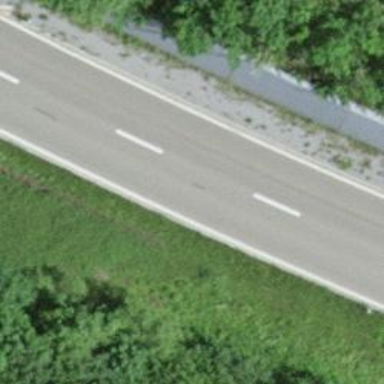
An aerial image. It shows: Asphalt motorroad with trunk classification.